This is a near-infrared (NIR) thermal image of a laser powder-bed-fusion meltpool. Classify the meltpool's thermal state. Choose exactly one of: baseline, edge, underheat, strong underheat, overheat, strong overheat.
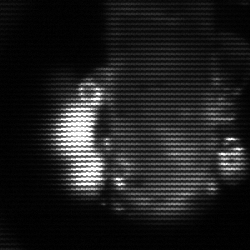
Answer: strong underheat